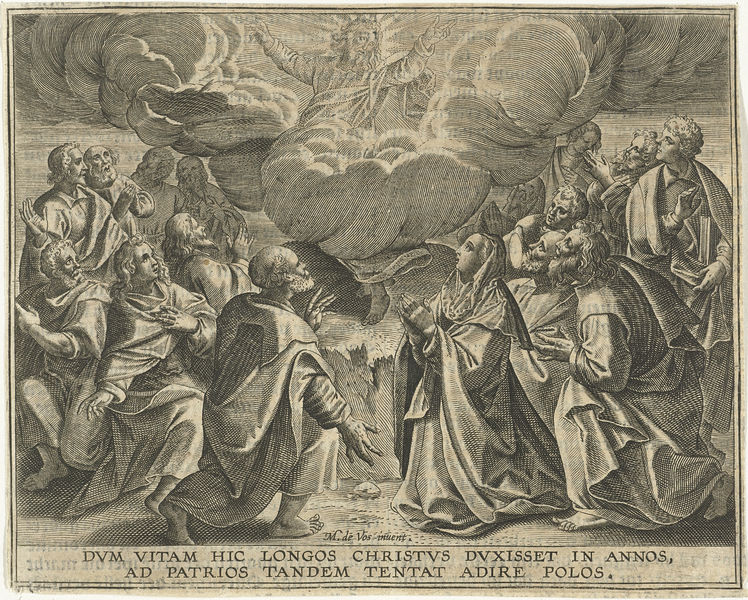
Titel: Hemelvaart van Christus
Künstler: Jan (II) Collaert
Standort: Amsterdam
Institution: Rijksmuseum
Schlagwörter: christ, soleil, nuage, dieu, jesus, priere, savants, toges